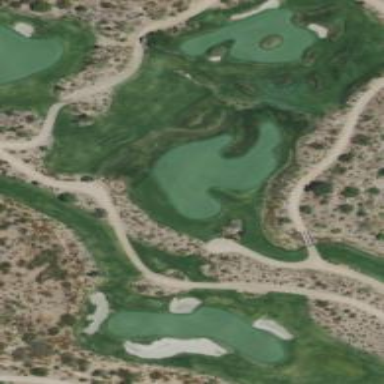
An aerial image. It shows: Golf rough area.